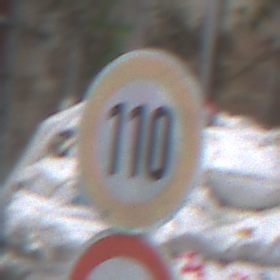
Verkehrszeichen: Geschwindigkeit110
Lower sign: UeberholverbotKraftfahrzeuge
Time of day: MorningAfternoon
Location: Outdoor (Urban)
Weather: PartlyCloudy
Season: NotSpecified
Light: Natural